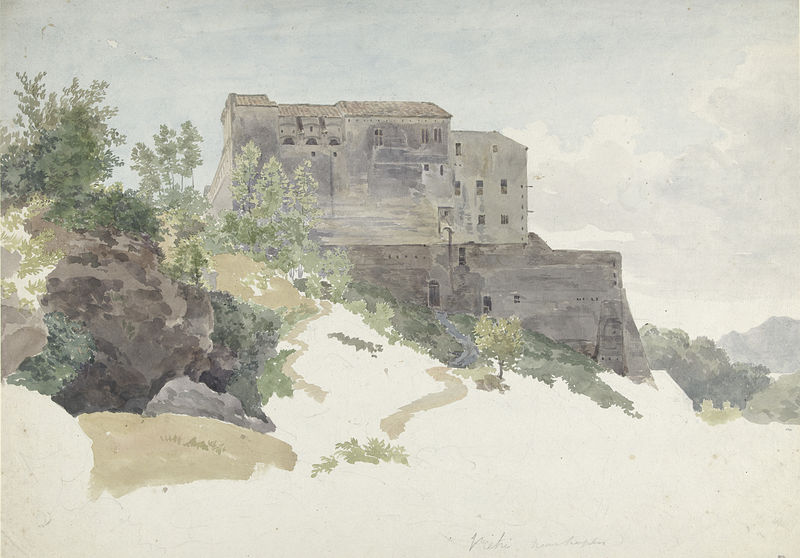
Titel: Landschap bij Vietri
Künstler: Henry Swinburne
Standort: Amsterdam
Institution: Rijksmuseum
Schlagwörter: baum, berg, blätter, himmel, aquarell, bäume, landschaft, fenster, skizze, gebäude, haus, weg, malerei, wand, fels, mauer, wasserfarbe, burg, kloster, beton, festung, flora, aquarel